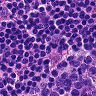
Metastatic tissue present: no